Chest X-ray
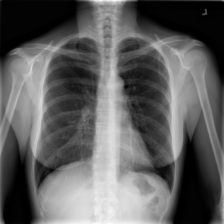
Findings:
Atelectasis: negative
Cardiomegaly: negative
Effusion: negative
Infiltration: negative
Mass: negative
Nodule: negative
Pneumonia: negative
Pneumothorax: negative
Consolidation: negative
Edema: negative
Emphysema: negative
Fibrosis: negative
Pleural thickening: negative
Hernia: negative